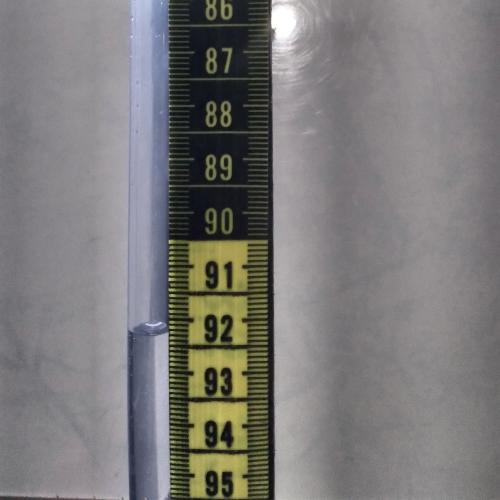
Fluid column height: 92.2 cm